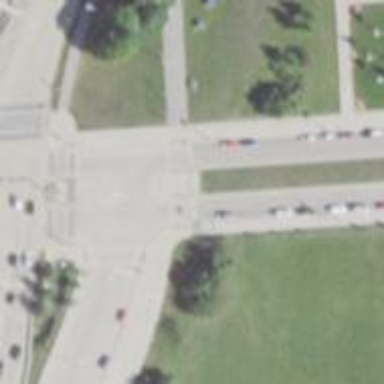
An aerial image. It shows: Marked crossing on footway.